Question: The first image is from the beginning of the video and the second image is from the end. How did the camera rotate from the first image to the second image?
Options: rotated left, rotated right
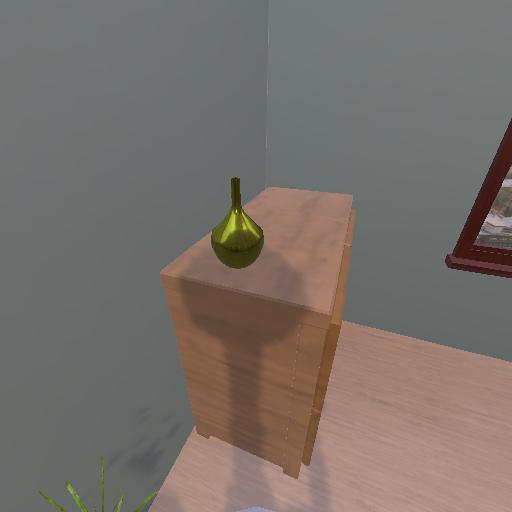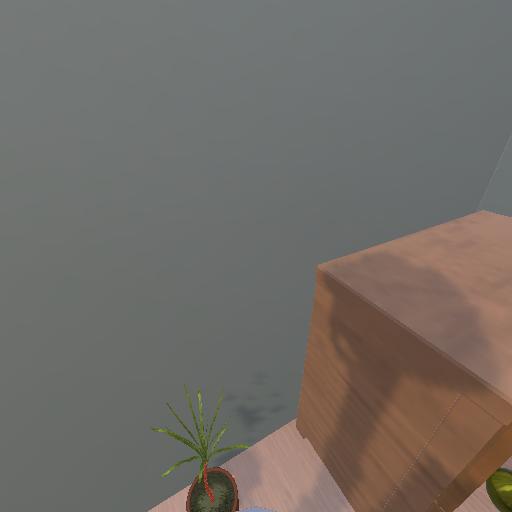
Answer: rotated left